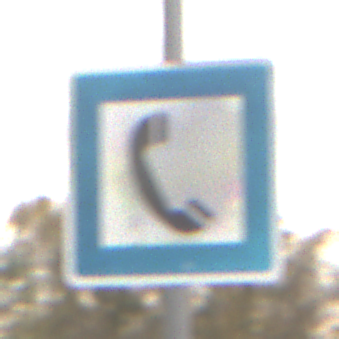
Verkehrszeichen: Fernsprecher
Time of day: MorningAfternoon
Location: Outdoor (Nature)
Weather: Overcast
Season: NotSpecified
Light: Natural